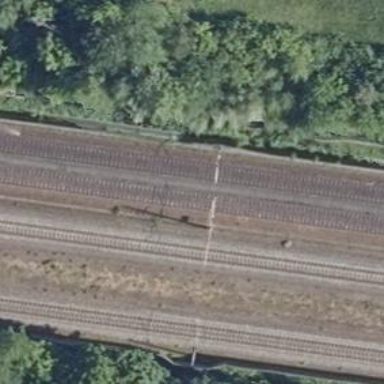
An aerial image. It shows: Railway milestone with catenary mast.